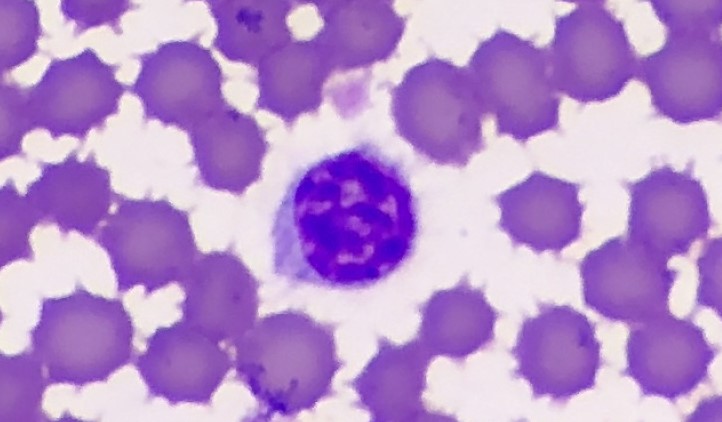
White blood cell type: Lymphocyte